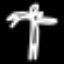
Label: palm tree